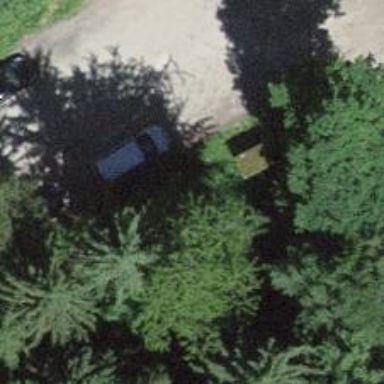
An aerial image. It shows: Bench.